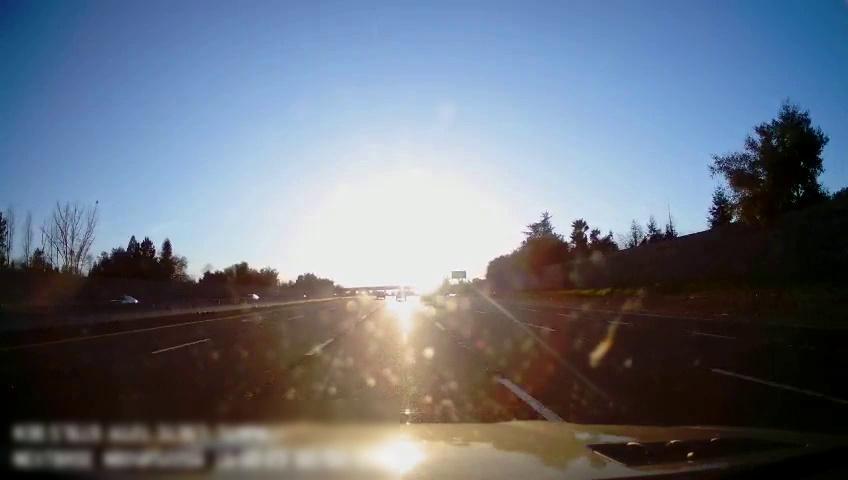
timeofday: Day
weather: Sunny
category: Drivable Space
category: Vehicles | Car
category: Vehicles | Car
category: Vehicles | SUV
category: Vehicles | Car
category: Vehicles | SUV
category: Lanes | Alternate Lane
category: Lanes | Alternate Lane
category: Lanes | Current Lane
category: Lanes | Current Lane
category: Lanes | Alternate Lane
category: Lanes | Alternate Lane
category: Lanes | Alternate Lane
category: Traffic | Signs